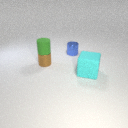
large cyan rubber cube in front of small blue metal cylinder